Aerial crown-view tile of a tropical tree (Barro Colorado Island, Panama), acquired 20250616:
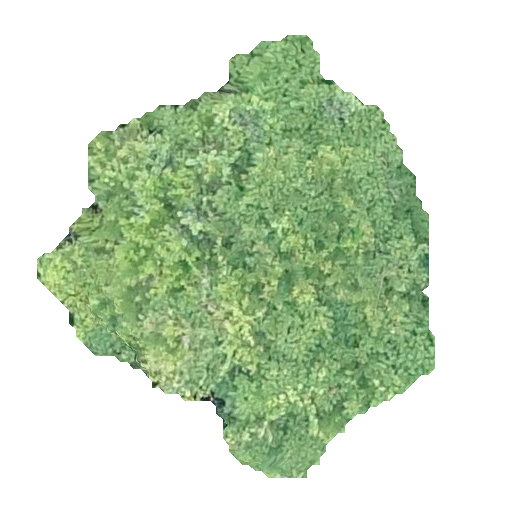
Species: Tachigali panamensis
GBIF accepted scientific name: Tachigali panamensis
Crown area: 160.753 m²